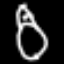
Label: diamond